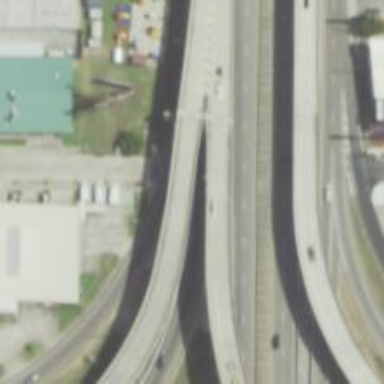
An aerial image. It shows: Bridge over motorway_link.